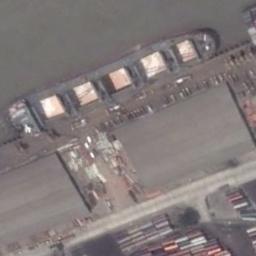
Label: ship